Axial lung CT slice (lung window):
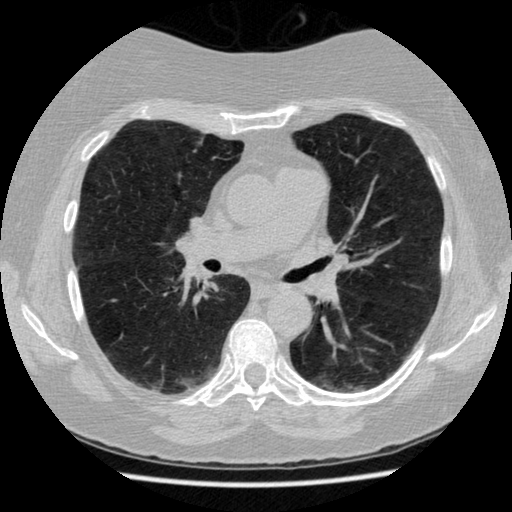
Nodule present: no